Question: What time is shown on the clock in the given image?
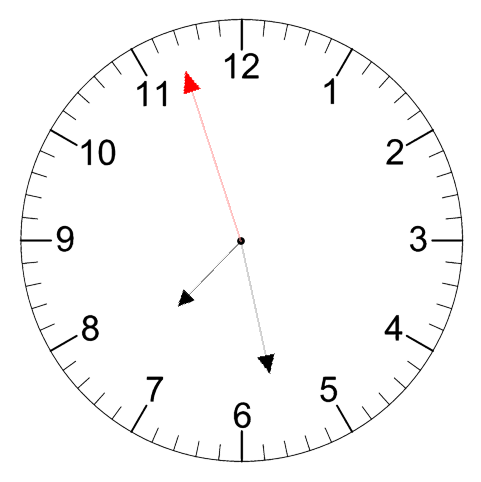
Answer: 07:27:57